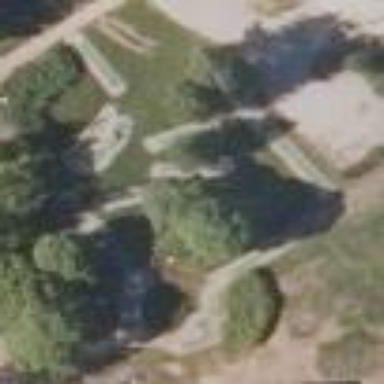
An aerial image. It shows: Miniature golf leisure land.